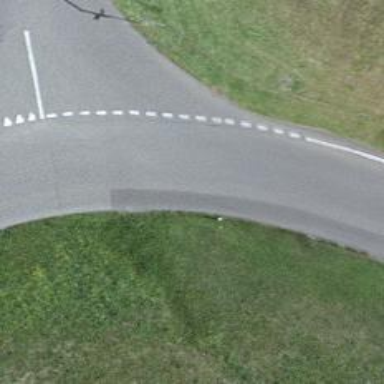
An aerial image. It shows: Tertiary road with asphalt surface.